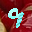
Label: 9